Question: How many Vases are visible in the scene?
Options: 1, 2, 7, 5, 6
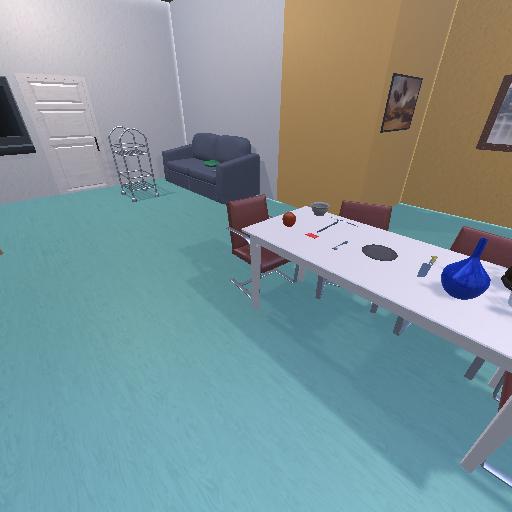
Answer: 1